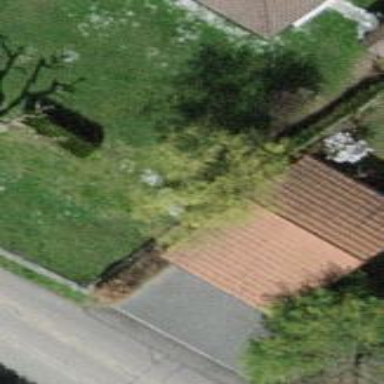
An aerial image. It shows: Carport structure.